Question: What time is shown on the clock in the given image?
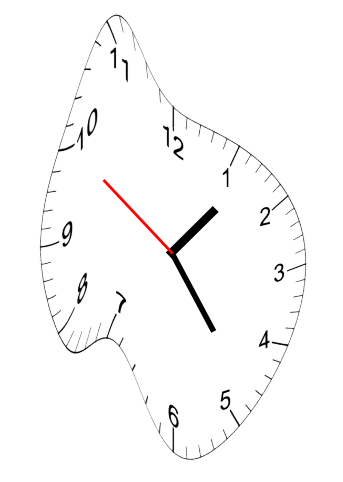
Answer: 01:23:50